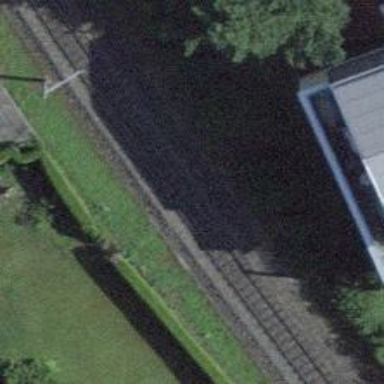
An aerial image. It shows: Narrow-gauge railway with 1 track. The tracks are electrified with contact line.